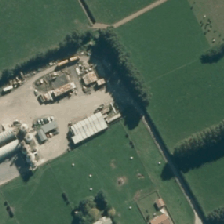
Land cover: urban_build_up